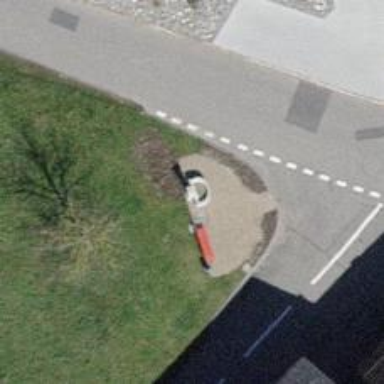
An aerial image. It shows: Beautiful fountain.